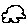
Label: car